Question: For background: I am using the Consumer Financial Protection Bureau dataset on consumer complaints. I want to make a complaint-wise time-series plot by plotting complaint-wise counts on y and time on x getting a line for each type of complaint. I want to see how the values have changed over time. I've experimented with Seaborn and Plotly so far. Below is in Plotly.
'''
trace1 = go.Scatter(x=df.DateReceived,
y=df.Sum,
name = "Time Series of Types of Complaints",
line = dict(color = 'blue'),
opacity = 0.4)
layout = dict(title='Time Series of Types of Complaints',)
fig = dict(data=[trace1], layout=layout)
iplot(fig)
'''

The dataframe looks like this:
'''
data = {'Date': ['2011-12-01', '2011-12-06', '2011-12-06', '2011-12-07', '2011-12-07'], 'Issue': ['Loan Modification', 'Loan Servicing', 'Loan Servicing', 'Loan Modification', 'Loan Servicing'], 'Sum': [1, 1, 2, 2, 3]}
df = pd.DataFrame(data)
'''
I know the issue in my plot is that it's connecting all of the different sums together and not separating them.
I know I could separate each sum into different columns for each of the different types of complaints. And then adding each trace on manually, doing something like this (taken from Plotly website):
'''
fig.add_trace(go.Scatter(
x=df.Date,
y=df['AAPL.Low'],
name="AAPL Low",
line_color='dimgray',
opacity=0.8))
'''
But there must be an easier / less bruteforce way, where I can keep all of the sums in one column, and delineate by type of issue.
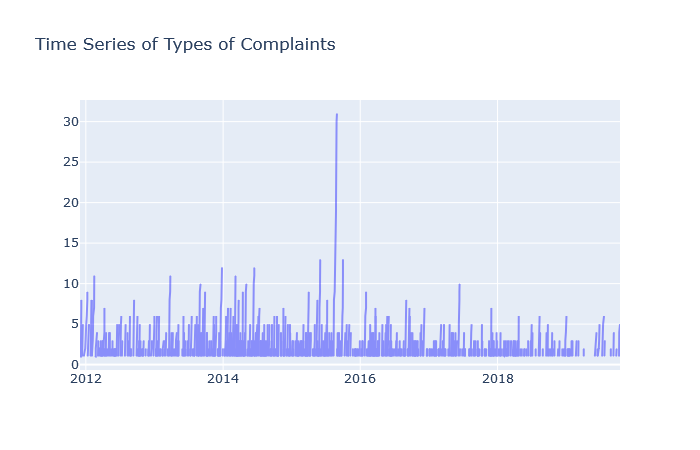
Answer: In order to illustrate development over time for a data set such as yours, there is no real need to introduce a category as a color change like 'sns.lmplot(data=movies, x='CriticRating',y='AudienceRating', fit_reg=False, hue='Genre')' would do. And since this wasn't really the question but only briefly mentioned in the comments, I'd stick to either a grouped (or stacked) bar chart or a line chart. Here's how to do it using plotly.
<URL>
'''
# imports
import plotly.graph_objs as go
import pandas as pd
import numpy as np
# data
data = {'Date': ['2011-12-01', '2011-12-06', '2011-12-06', '2011-12-07', '2011-12-07'], 'Issue': ['Loan Modification', 'Loan Servicing', 'Loan Servicing', 'Loan Modification', 'Loan Servicing'], 'Sum': [1, 1, 2, 2, 3]}
df = pd.DataFrame(data)
# build figure
fig=go.Figure(data=[go.Bar(name='Modification',
x=df[df['Issue']=='Loan Modification']['Date'],
y=df[df['Issue']=='Loan Modification']['Sum']),
go.Bar(name='Servicing',
x=df[df['Issue']=='Loan Servicing']['Date'],
y=df[df['Issue']=='Loan Servicing']['Sum'])])
# Change the bar mode
fig.update_layout(barmode='group')
#fig.update_layout(barmode='stack')
# show figure
fig.show()
'''
<URL>
Just use the same snippet as above, but include the line
'fig.update_layout(barmode='stack')' right before 'fig.show()'
Just replace 'go.Bar()' with 'go.Scatter()' to get:
<URL>
'''
# imports
import plotly.graph_objs as go
import pandas as pd
import numpy as np
# data
data = {'Date': ['2011-12-01', '2011-12-06', '2011-12-06', '2011-12-07', '2011-12-07'], 'Issue': ['Loan Modification', 'Loan Servicing', 'Loan Servicing', 'Loan Modification', 'Loan Servicing'], 'Sum': [1, 1, 2, 2, 3]}
df = pd.DataFrame(data)
# build figure
fig=go.Figure(data=[go.Scatter(name='Modification',
x=df[df['Issue']=='Loan Modification']['Date'],
y=df[df['Issue']=='Loan Modification']['Sum']),
go.Scatter(name='Servicing',
x=df[df['Issue']=='Loan Servicing']['Date'],
y=df[df['Issue']=='Loan Servicing']['Sum'])])
# show figure
fig.show()
'''
Now I completely agree if you think the plot is a little weird. But it's because you've got two observations for 'Loan Servicing' on '2012-12-16' in your data sample. You can sort that out by grouping your dataframe correctly before plotting.
Hope this helps! Don't hesitate to let me know if this doesn't work out for you!